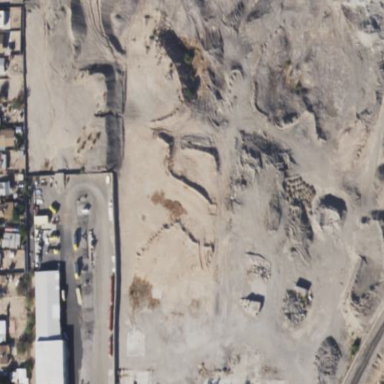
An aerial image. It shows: Quarry area.